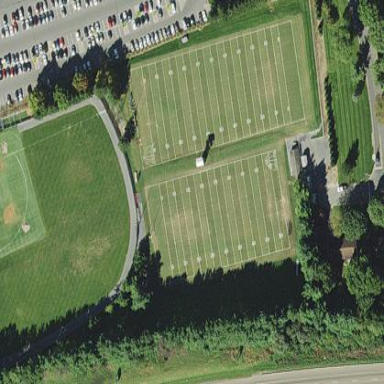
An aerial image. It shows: American football pitch.